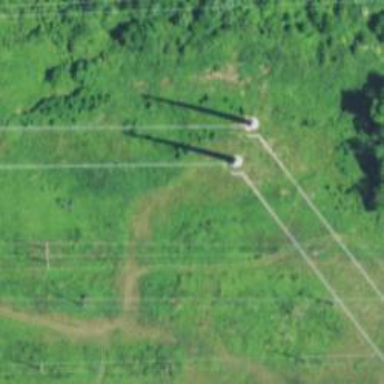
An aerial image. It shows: Power tower.